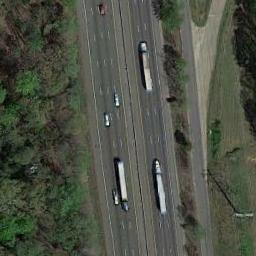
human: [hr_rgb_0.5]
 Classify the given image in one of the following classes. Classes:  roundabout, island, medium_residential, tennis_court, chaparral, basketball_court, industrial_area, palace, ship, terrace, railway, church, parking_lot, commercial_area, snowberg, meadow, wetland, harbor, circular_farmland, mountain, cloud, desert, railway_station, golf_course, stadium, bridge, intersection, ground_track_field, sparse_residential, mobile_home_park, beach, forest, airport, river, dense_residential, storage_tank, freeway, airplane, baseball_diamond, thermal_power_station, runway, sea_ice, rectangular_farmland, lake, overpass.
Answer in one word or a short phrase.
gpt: freeway